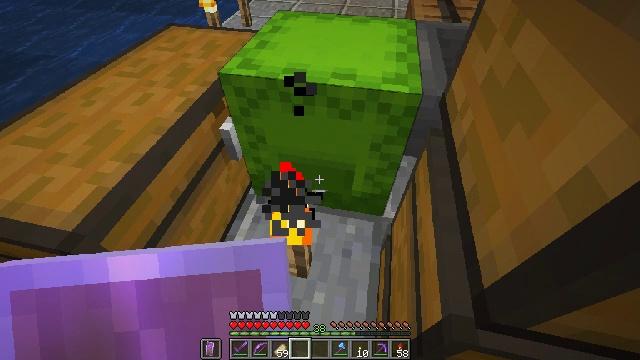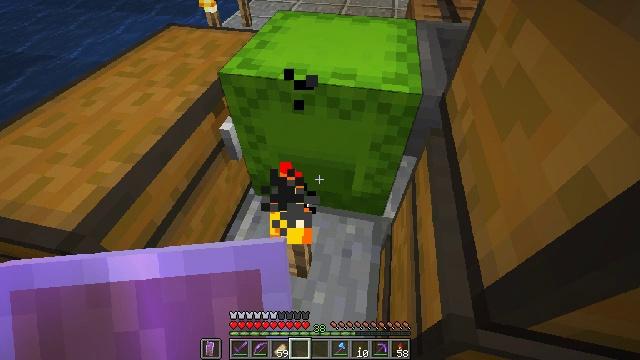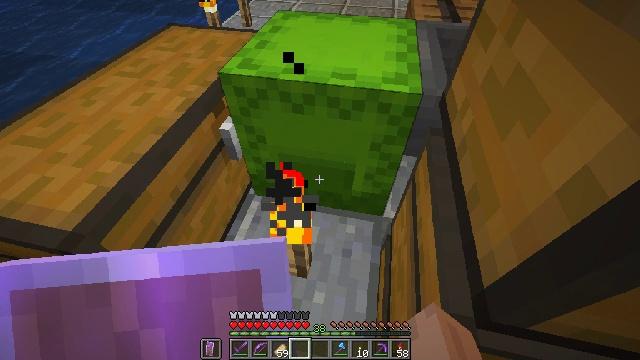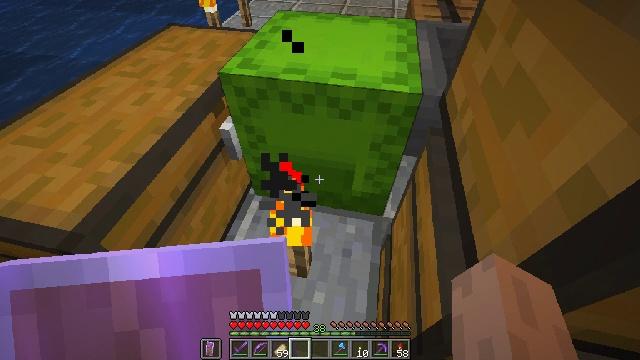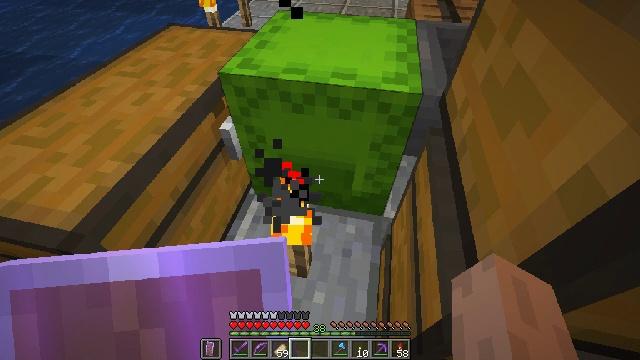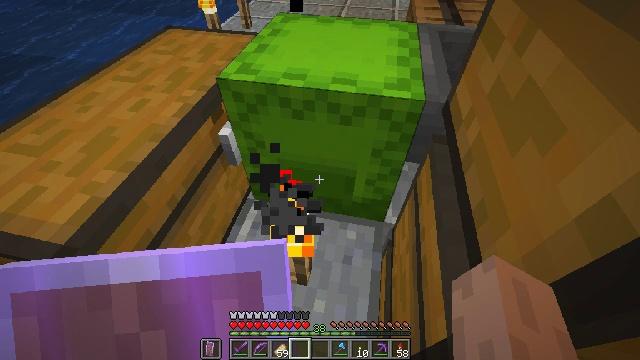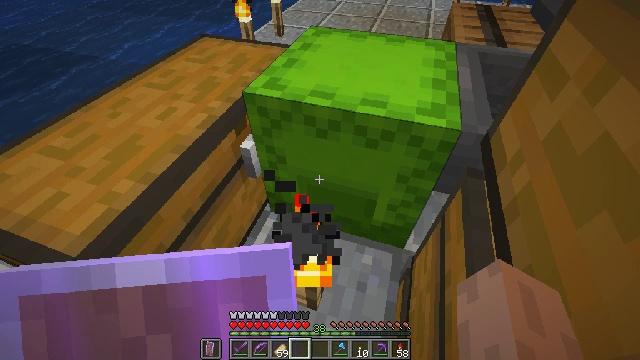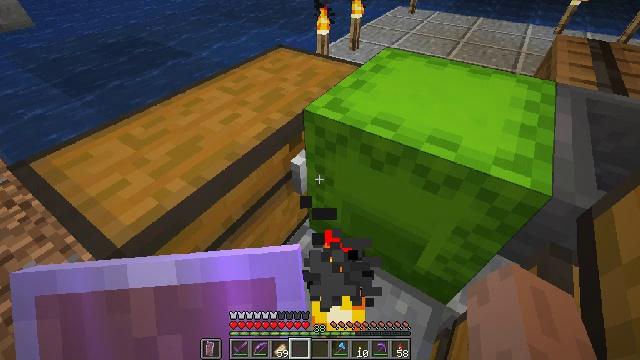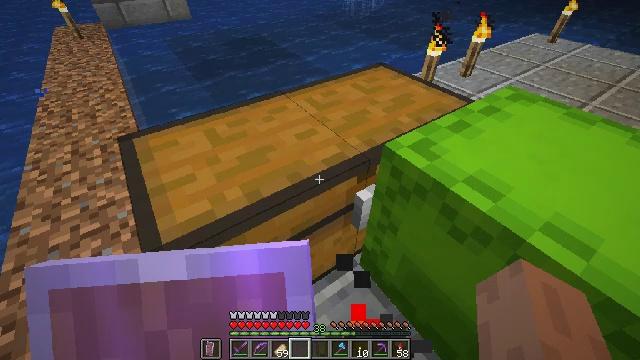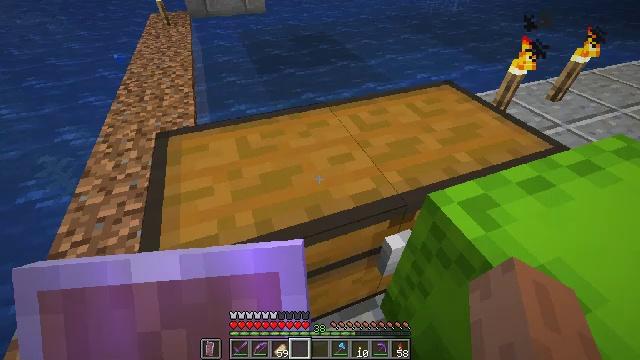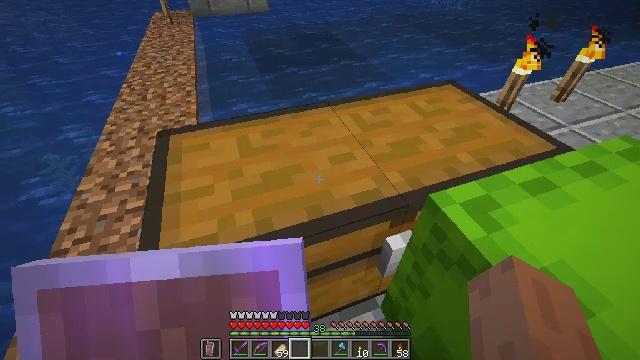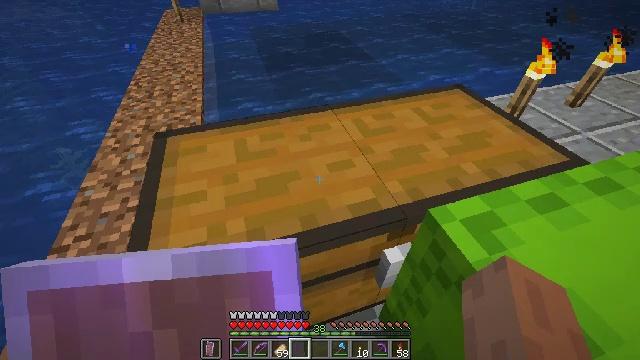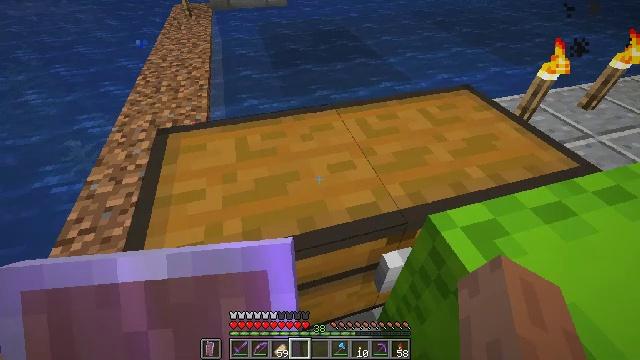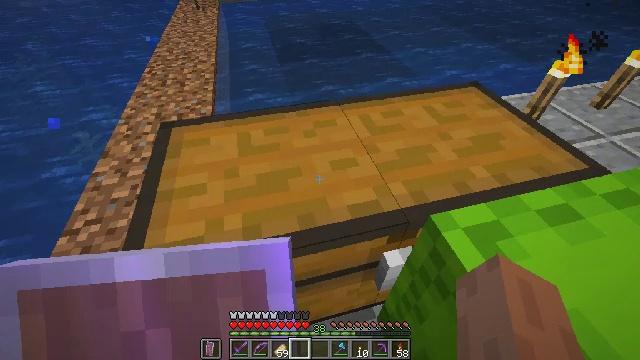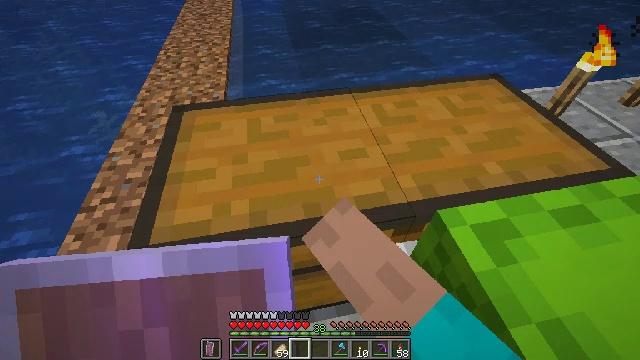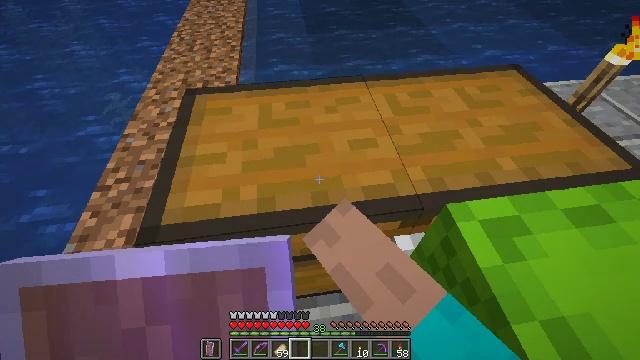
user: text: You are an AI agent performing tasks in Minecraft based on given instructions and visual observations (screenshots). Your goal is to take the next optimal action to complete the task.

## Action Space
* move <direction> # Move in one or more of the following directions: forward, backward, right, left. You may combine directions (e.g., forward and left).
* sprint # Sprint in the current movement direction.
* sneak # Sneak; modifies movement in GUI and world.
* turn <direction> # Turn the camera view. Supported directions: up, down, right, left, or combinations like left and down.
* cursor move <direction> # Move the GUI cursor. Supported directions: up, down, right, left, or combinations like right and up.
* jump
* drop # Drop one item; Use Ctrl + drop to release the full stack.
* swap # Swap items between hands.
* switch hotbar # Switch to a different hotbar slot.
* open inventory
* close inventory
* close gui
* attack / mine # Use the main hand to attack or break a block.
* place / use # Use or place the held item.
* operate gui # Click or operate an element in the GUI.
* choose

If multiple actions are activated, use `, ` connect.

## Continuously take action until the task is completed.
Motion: motion action
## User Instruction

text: Pick up the lime shulker box from the ground.
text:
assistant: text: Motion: no_op
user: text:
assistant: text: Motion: no_op
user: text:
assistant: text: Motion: no_op
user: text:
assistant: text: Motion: no_op
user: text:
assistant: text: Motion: move forward
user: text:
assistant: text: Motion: move forward, turn left and up
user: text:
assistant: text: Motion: move forward, turn left and up
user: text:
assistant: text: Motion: move forward, turn left and up
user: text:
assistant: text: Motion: turn left
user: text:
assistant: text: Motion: no_op
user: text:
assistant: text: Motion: turn left
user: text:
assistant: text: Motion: turn left
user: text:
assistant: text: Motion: turn left and down, use / place
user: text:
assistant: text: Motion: turn left and down, use / place
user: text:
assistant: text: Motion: turn left and down, use / place
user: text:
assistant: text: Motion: use / place
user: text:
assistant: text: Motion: turn left
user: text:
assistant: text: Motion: no_op
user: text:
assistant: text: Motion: no_op
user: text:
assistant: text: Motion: no_op
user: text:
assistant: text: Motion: turn left
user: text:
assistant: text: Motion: no_op
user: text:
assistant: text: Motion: no_op
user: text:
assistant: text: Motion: turn left
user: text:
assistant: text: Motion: no_op
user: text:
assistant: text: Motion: no_op
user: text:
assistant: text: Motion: no_op
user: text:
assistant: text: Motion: no_op
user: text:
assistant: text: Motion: turn left
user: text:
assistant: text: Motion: no_op